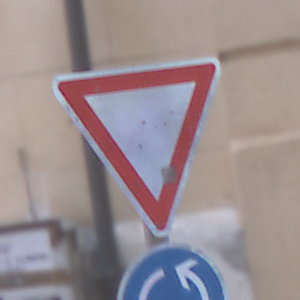
Verkehrszeichen: VorfahrtGewaehren
Zusatzzeichen unten: Kreisverkehr
Umgebung: Outdoor, Urban
Tageszeit: MorningAfternoon
Wetter: PartlyCloudy
Licht: Natural
Jahreszeit: NotSpecified
Kontrast: MediumContrast